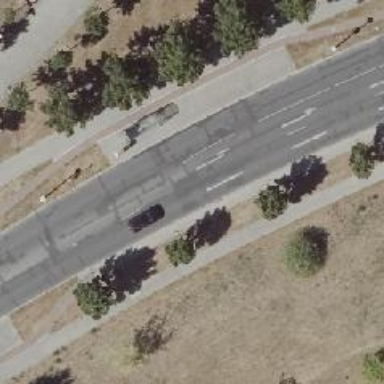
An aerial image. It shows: Tertiary road with asphalt surface. It has separate sidewalk and cycle track on both sides.